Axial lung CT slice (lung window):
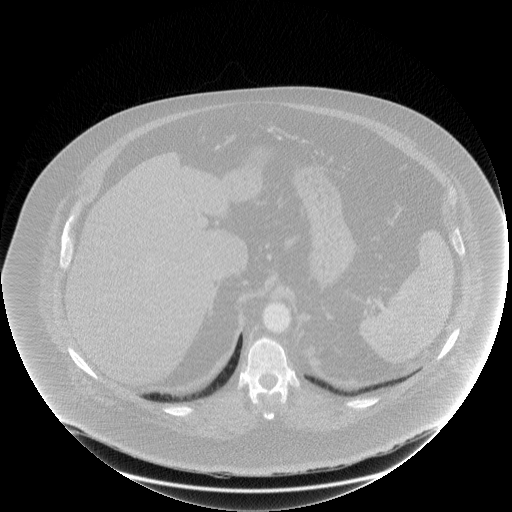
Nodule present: no